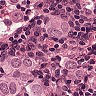
Metastatic tissue present: yes